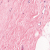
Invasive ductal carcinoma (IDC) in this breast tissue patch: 0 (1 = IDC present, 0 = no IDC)